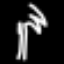
Label: palm tree